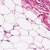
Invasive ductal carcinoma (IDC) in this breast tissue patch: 0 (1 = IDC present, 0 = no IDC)